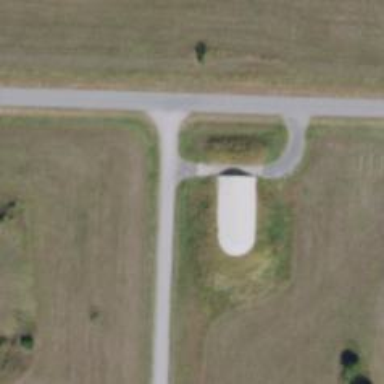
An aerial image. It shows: Military bunker for protection and defense.